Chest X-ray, AP view. Patient: 46 years old, sex M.
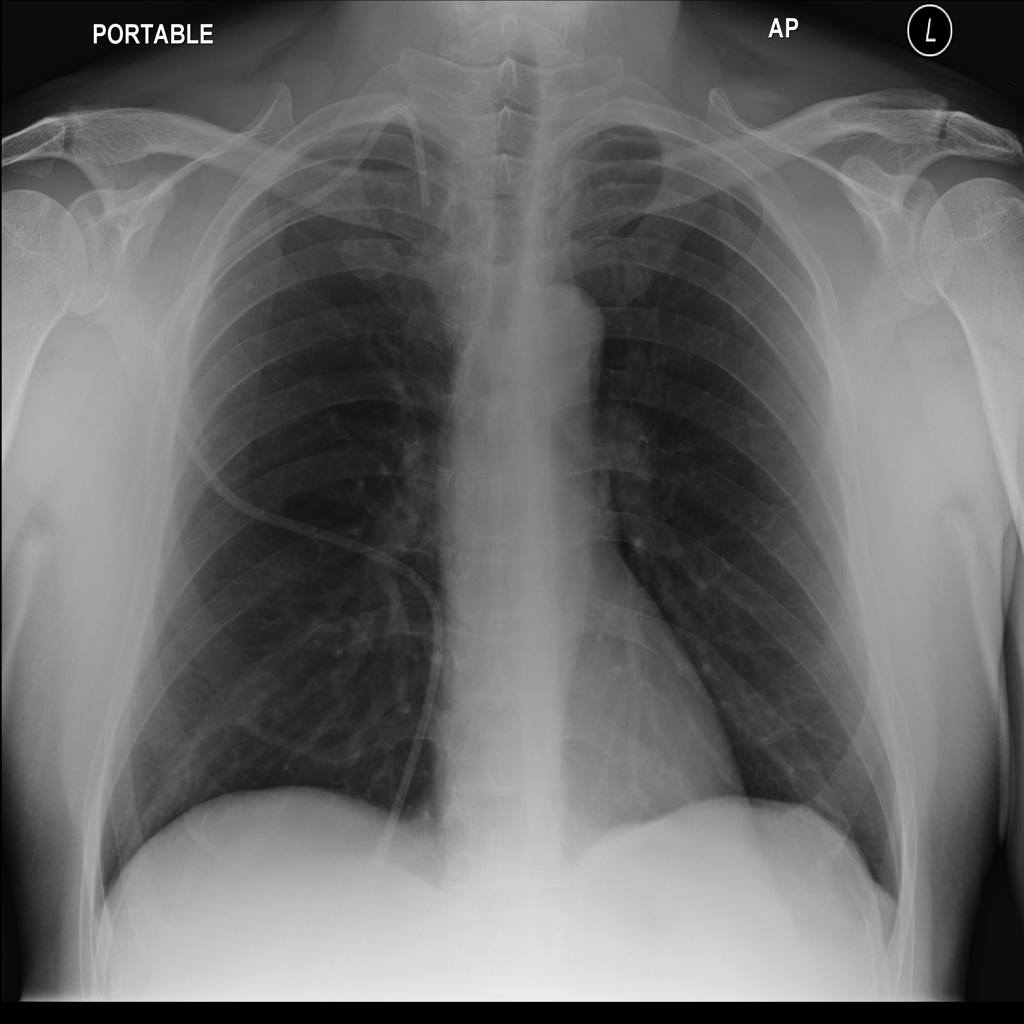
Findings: No Finding